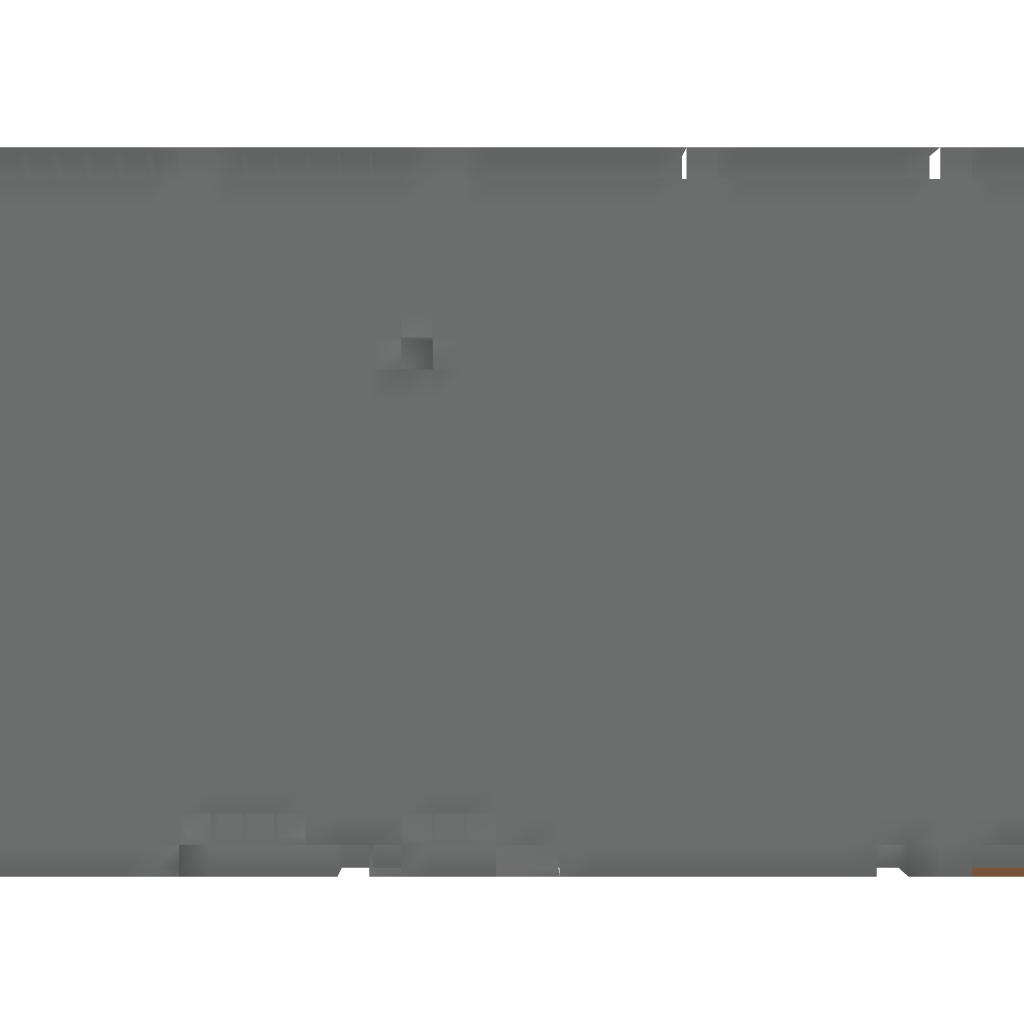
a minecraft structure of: Basic PvP Arena